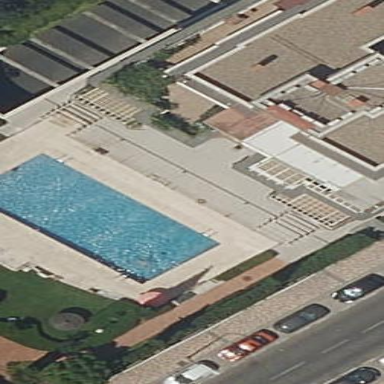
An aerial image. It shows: Swimming pool located in leisure land.